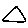
Label: triangle